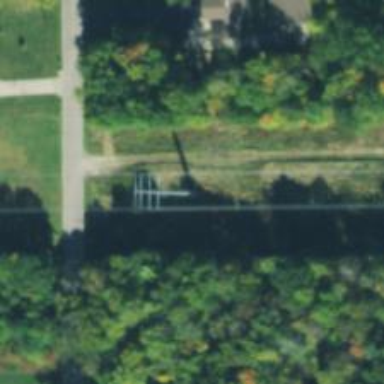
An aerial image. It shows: Power tower.